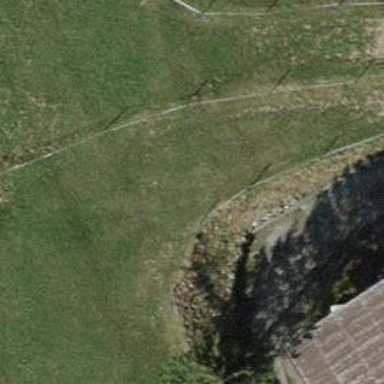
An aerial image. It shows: Fence.